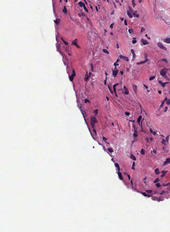
Tumor epithelial tissue: no
Tumor-associated stroma tissue: yes
Normal tissue: no